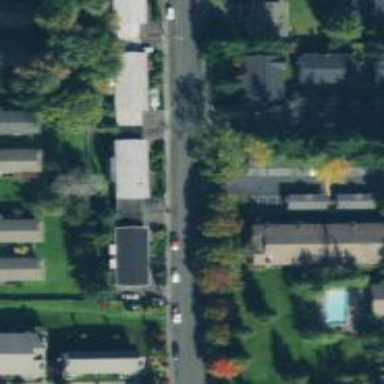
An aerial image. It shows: Living street.